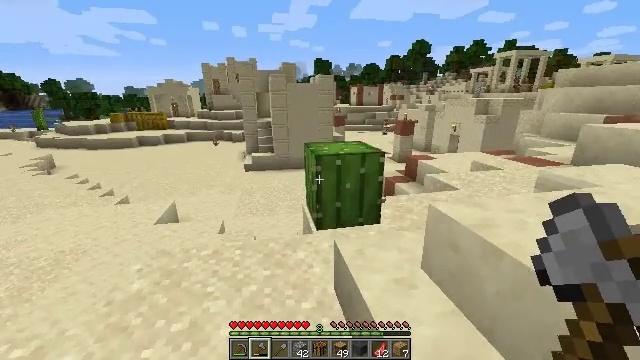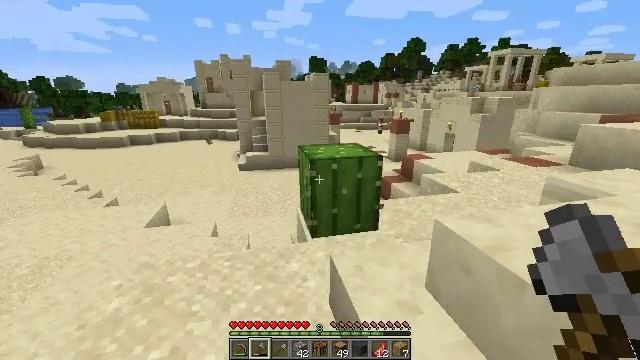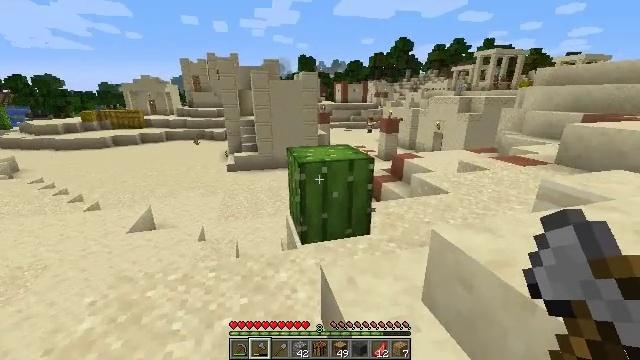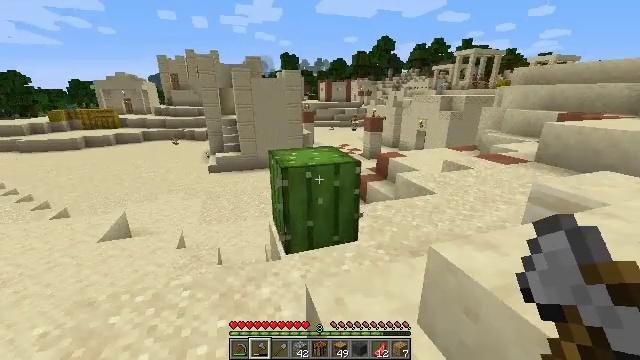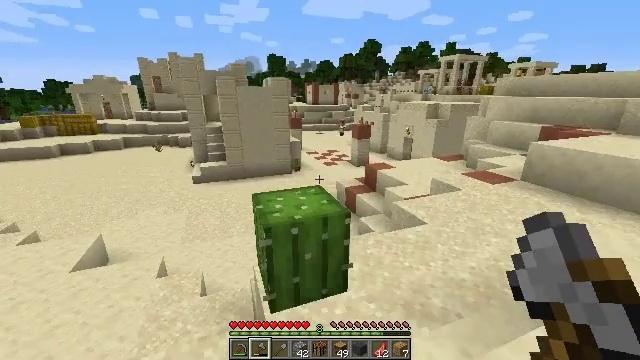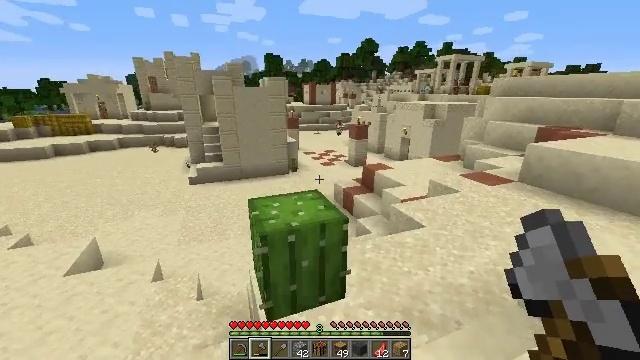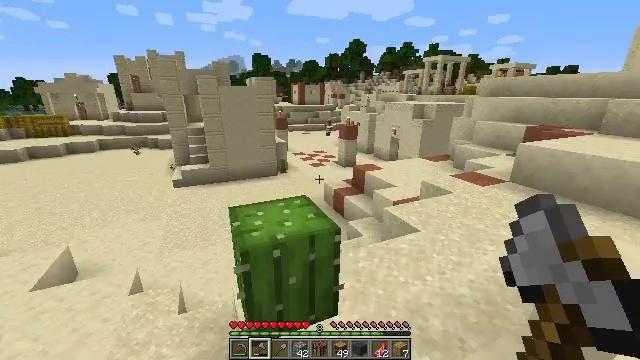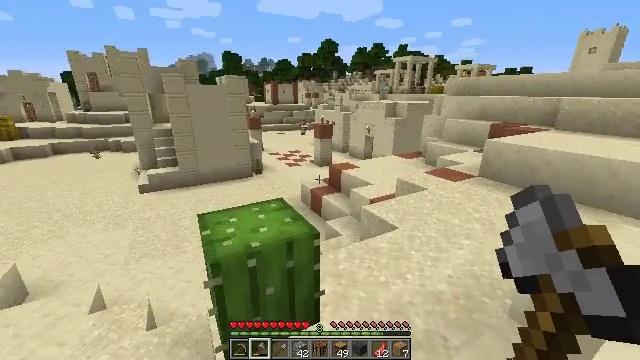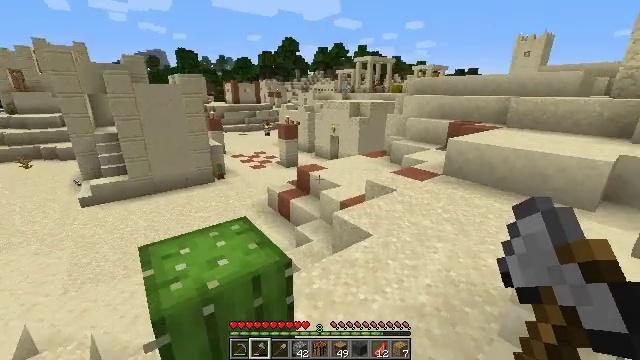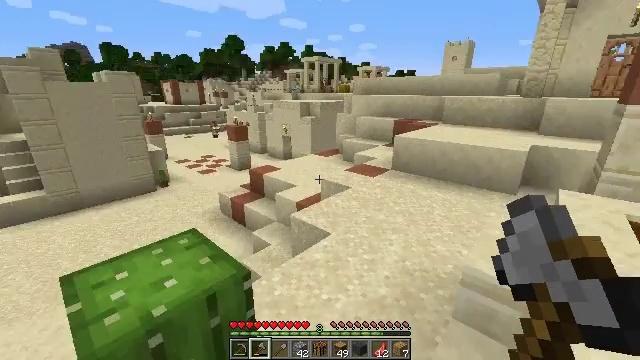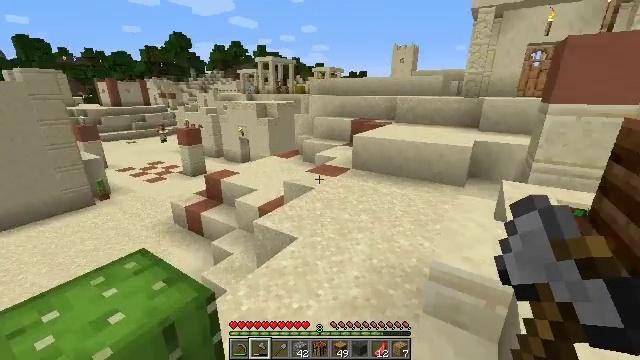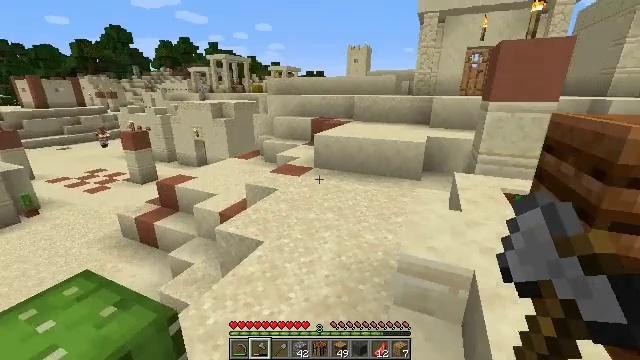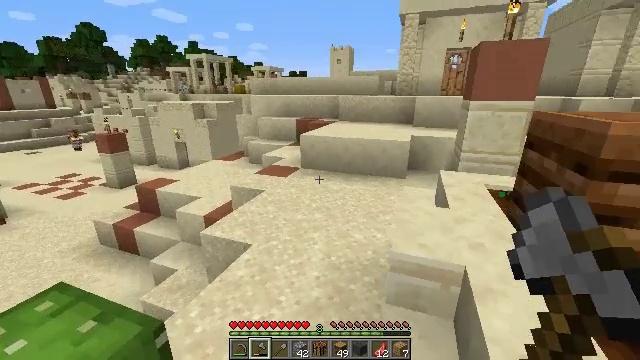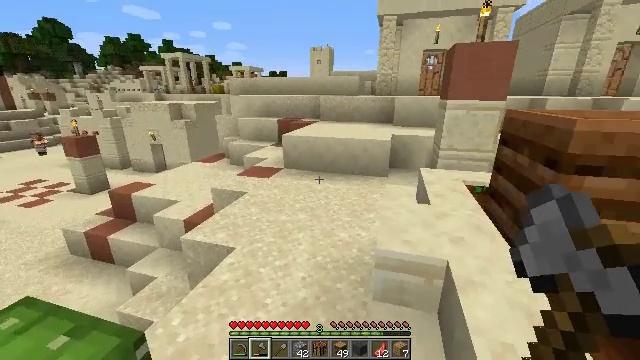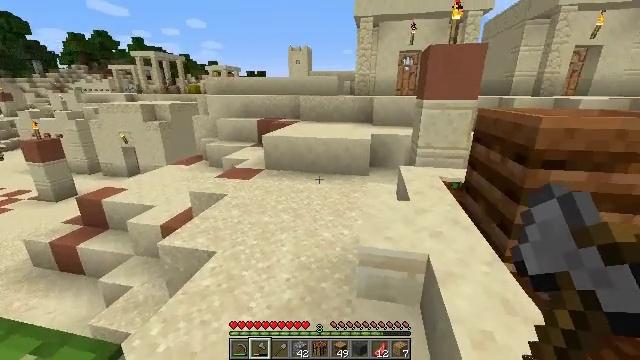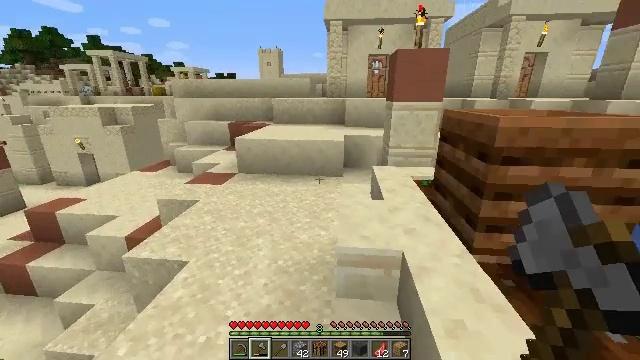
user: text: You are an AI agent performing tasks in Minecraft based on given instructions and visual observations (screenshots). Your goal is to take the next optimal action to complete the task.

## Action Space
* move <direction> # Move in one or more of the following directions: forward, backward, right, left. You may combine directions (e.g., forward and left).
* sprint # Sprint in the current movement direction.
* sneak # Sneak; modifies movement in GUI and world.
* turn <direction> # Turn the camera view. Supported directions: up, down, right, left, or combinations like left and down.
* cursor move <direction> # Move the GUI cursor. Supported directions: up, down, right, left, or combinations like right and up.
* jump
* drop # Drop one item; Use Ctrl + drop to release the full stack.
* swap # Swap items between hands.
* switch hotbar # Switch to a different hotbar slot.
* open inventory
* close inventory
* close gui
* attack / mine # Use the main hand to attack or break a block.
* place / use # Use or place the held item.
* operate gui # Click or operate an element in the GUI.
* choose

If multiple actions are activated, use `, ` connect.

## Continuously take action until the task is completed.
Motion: motion action
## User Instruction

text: Hunt animals.
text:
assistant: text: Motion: move forward, turn right
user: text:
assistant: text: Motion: move forward, turn right
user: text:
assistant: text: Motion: move forward, turn right
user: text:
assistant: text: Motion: move forward, turn right
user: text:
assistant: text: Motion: move forward
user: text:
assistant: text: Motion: move forward, turn right
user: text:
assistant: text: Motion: move forward, turn right
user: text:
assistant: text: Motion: move forward, turn right
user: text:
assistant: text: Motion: turn right
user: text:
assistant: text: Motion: turn right
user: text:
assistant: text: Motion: turn right
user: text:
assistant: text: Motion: turn right
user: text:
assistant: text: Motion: turn right
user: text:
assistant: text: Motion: turn right
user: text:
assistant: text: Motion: turn right
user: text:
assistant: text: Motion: turn right
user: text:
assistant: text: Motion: turn right
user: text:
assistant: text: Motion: move forward
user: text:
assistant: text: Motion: move forward
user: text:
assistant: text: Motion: move forward
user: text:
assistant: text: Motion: move forward
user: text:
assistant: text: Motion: move forward
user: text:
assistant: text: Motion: move forward
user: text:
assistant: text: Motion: move forward
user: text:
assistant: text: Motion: move forward
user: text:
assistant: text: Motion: move forward, jump
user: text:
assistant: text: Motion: move forward, jump
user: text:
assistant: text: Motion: move forward, jump
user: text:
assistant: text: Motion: move forward, jump
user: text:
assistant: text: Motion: move forward, turn left, jump